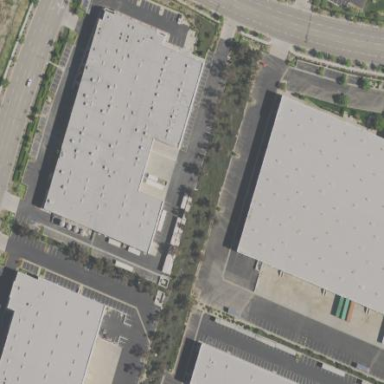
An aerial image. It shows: Warehouse building.